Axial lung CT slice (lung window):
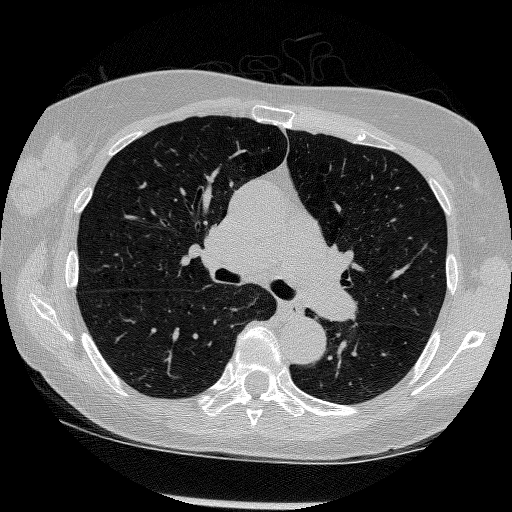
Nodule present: no